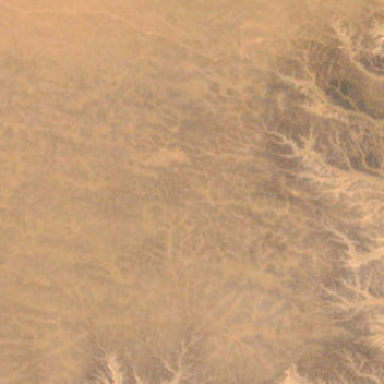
The ground color is yellow .